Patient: sex M, age 52
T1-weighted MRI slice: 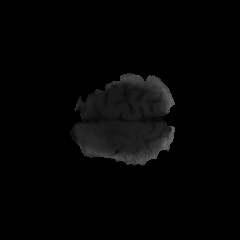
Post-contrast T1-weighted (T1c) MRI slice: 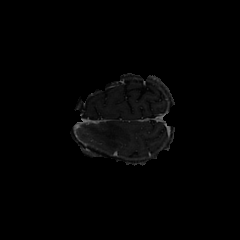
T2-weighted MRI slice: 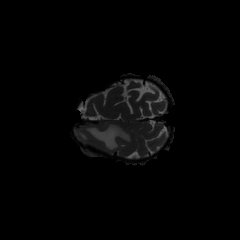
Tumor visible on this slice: yes
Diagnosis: Glioblastoma, IDH-wildtype
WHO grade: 4